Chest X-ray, PA view. Patient: 59 years old, sex M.
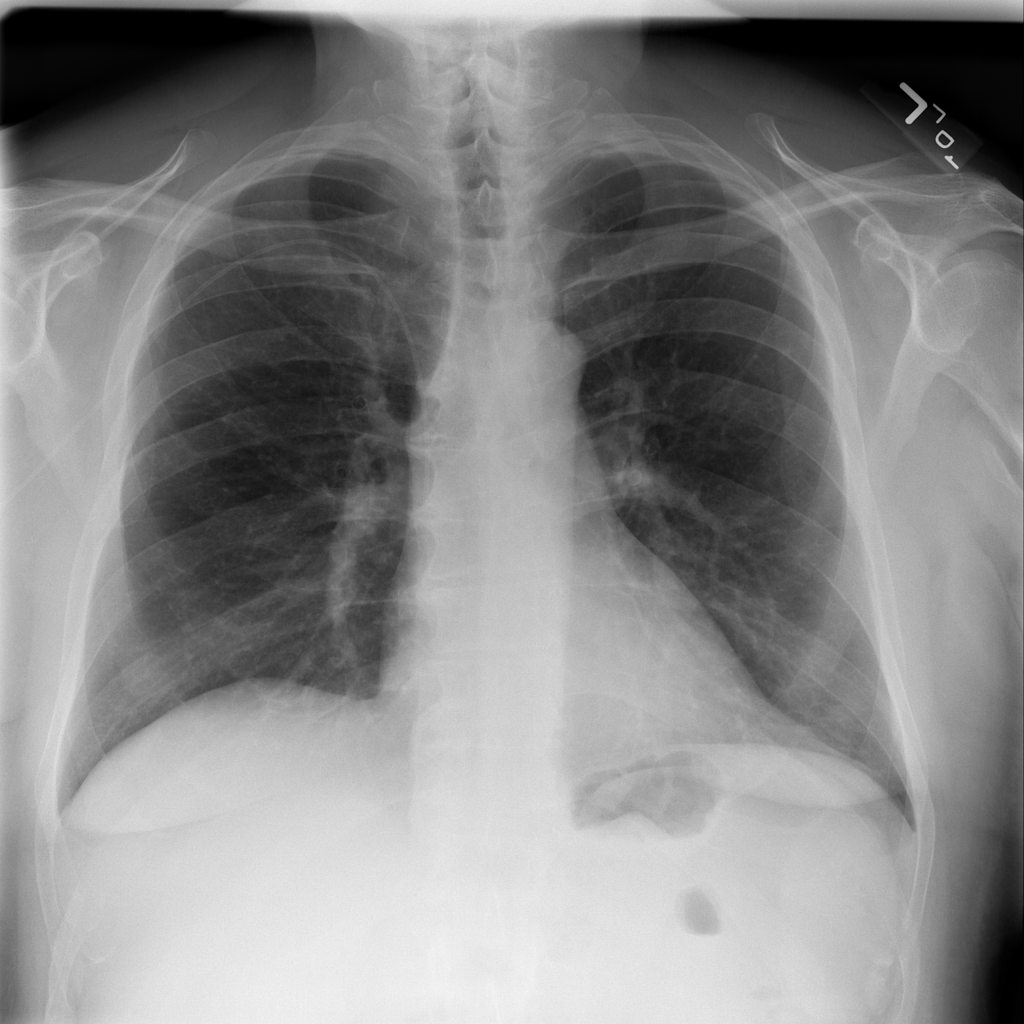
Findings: No Finding